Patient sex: M
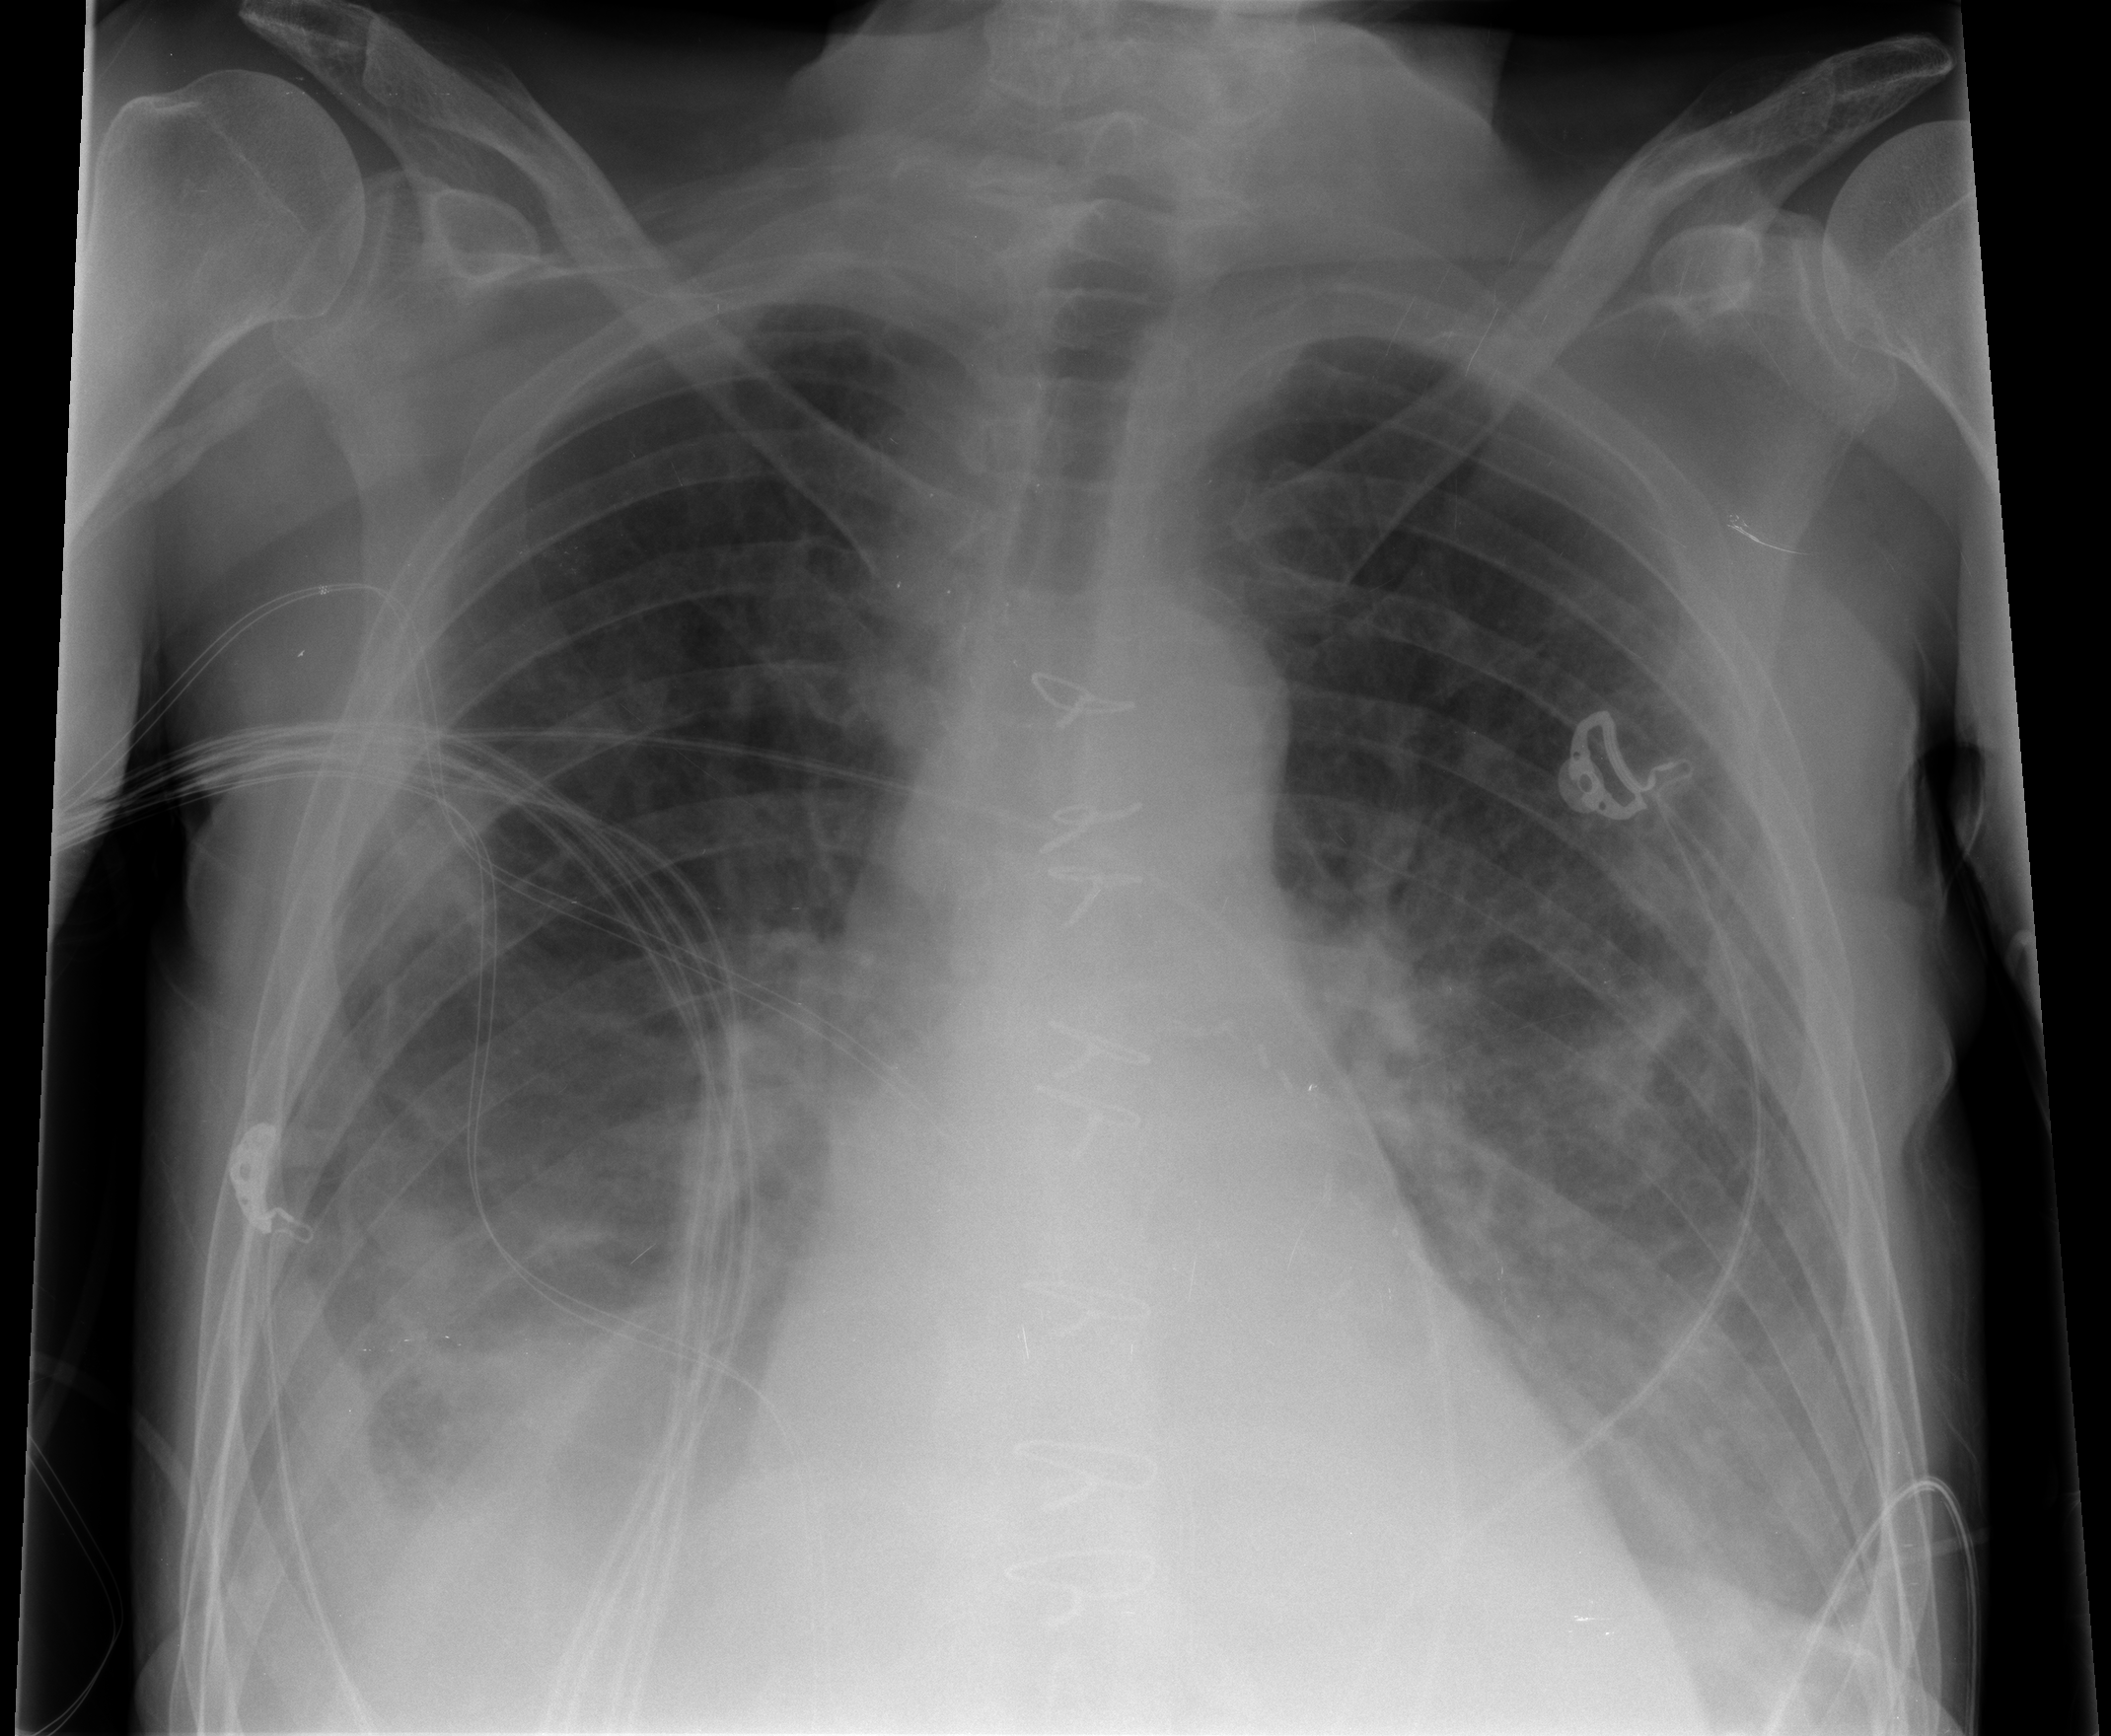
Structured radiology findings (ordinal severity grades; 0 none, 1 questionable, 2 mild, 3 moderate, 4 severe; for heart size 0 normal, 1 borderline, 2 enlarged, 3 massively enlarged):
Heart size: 3
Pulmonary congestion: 3
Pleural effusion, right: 3
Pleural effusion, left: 2
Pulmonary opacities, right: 2
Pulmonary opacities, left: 0
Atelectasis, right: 3
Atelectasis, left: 2